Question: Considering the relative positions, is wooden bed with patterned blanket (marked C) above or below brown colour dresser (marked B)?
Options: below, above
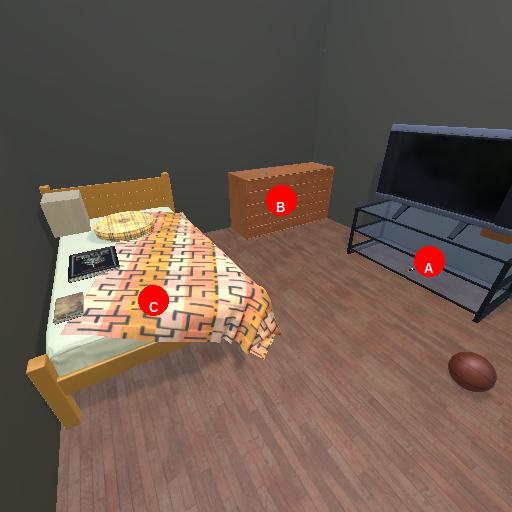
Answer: below